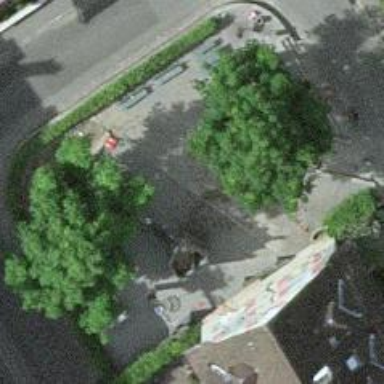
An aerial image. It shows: Playground area for leisure activities on the land.